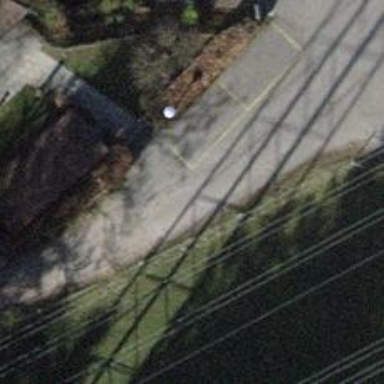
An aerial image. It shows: Asphalt track of grade1 suitable for forestry vehicles.